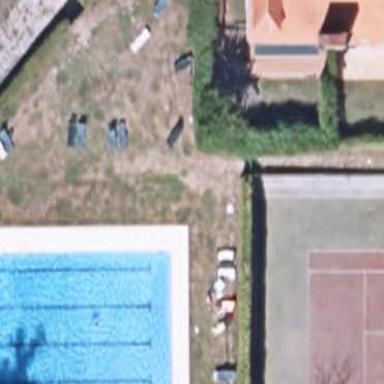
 perfect for swimming and other water activities."